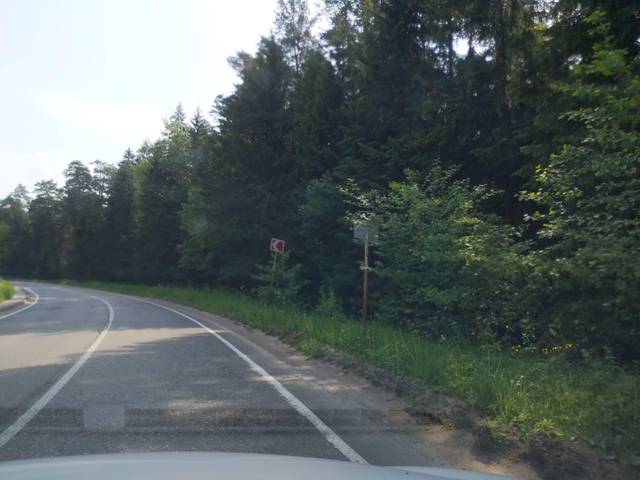
Region: Russia
Coordinates: 56.697, 36.757